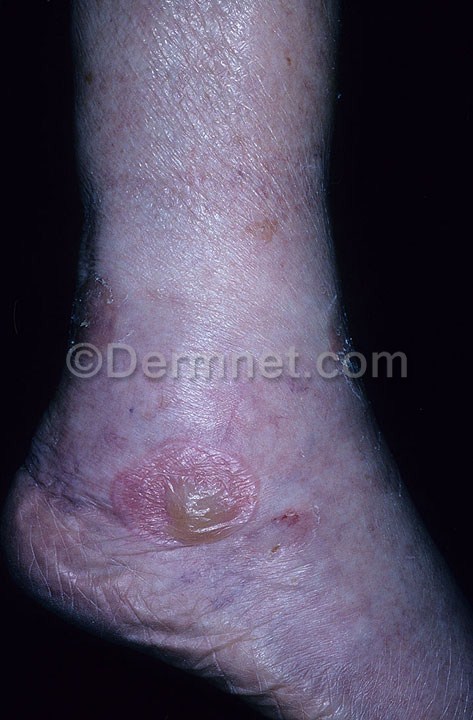
Disease: Bullous Disease Photos